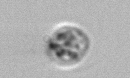
Label: Amoeba